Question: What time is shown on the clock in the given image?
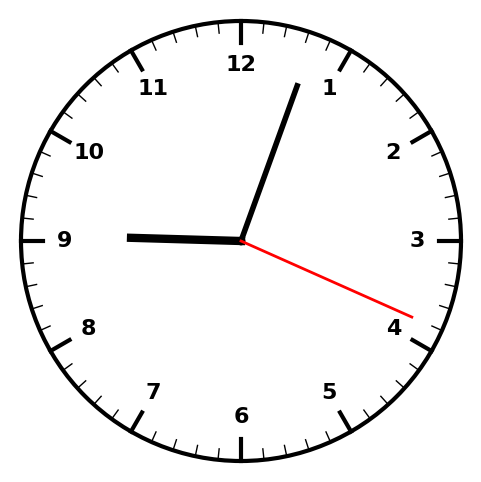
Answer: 09:03:19